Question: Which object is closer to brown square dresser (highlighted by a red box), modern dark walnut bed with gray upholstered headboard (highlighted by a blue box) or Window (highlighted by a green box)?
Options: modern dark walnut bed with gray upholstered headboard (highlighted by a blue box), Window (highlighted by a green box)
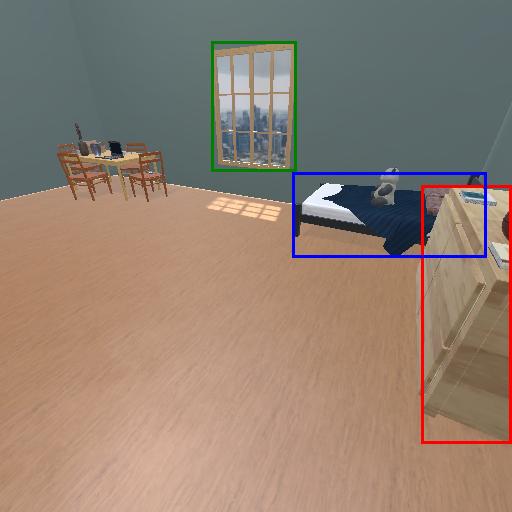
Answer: modern dark walnut bed with gray upholstered headboard (highlighted by a blue box)